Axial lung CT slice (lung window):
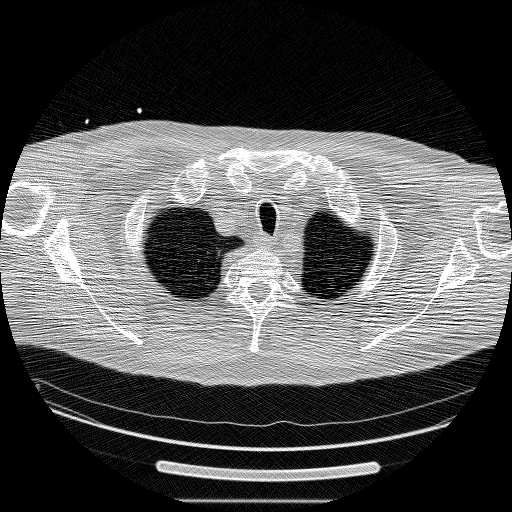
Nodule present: no